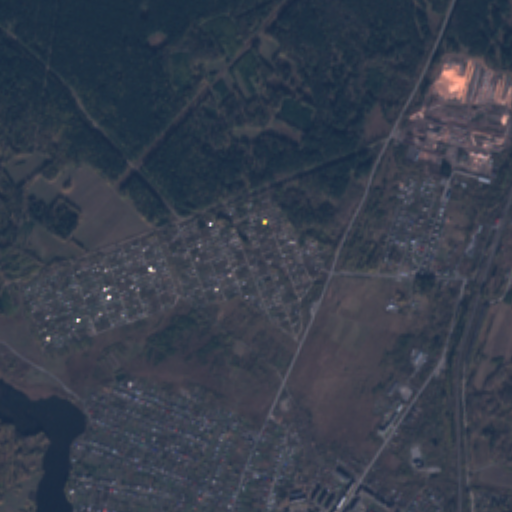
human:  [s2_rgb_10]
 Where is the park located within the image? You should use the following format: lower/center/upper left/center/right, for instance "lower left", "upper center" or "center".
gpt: The park is located in the lower right of the image.
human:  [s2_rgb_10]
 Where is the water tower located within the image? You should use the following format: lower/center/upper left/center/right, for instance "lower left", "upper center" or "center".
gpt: The water tower is located in the center of the image.
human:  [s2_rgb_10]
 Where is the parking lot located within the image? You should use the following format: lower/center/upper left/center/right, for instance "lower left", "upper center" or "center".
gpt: There is no parking lot in the image.